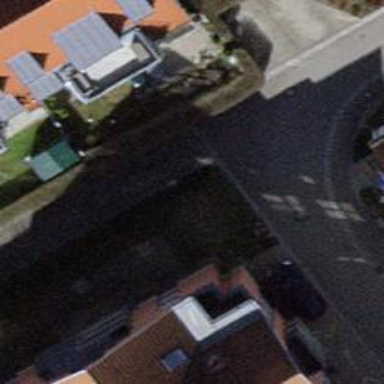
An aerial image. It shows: Bollard barrier.